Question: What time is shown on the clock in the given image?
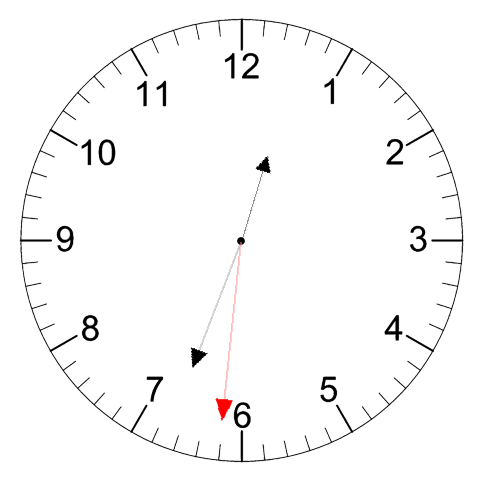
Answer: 12:33:31